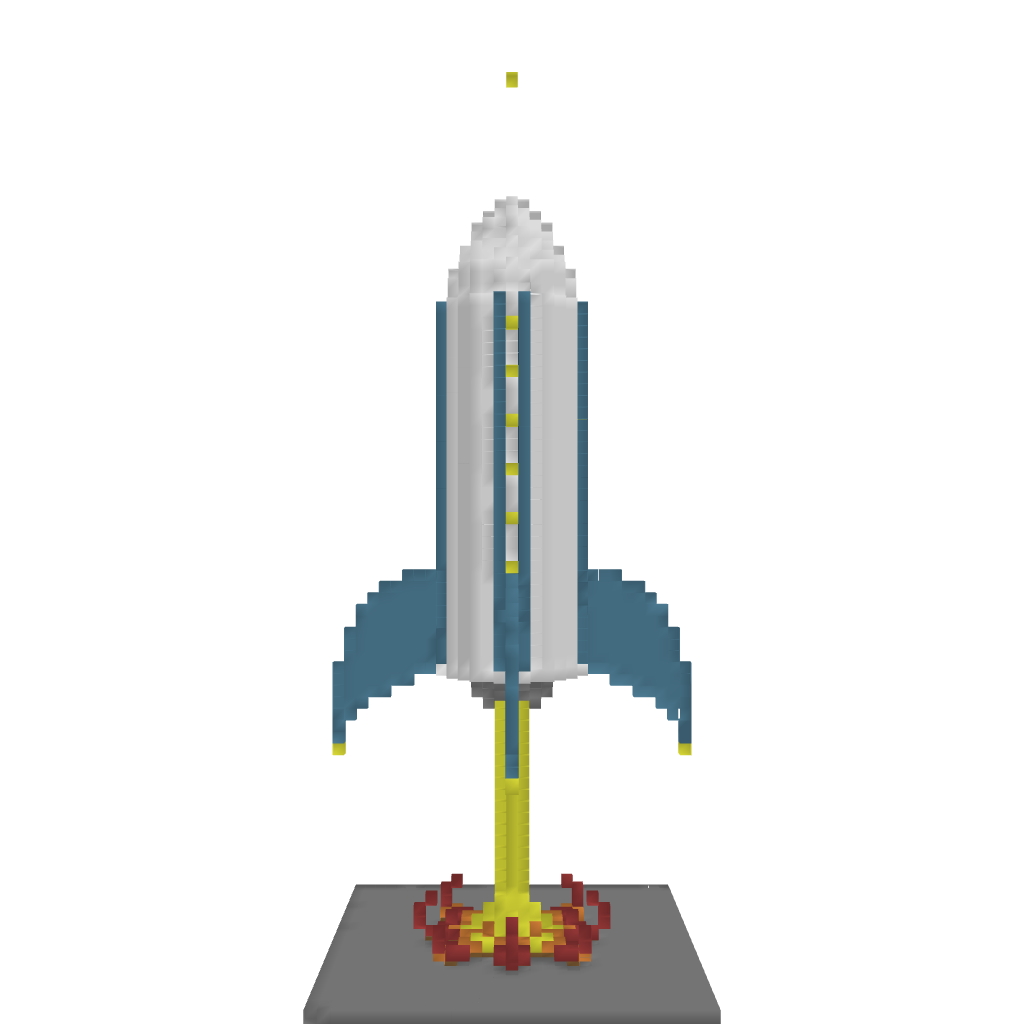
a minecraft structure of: Rocket Blasting Off high quality